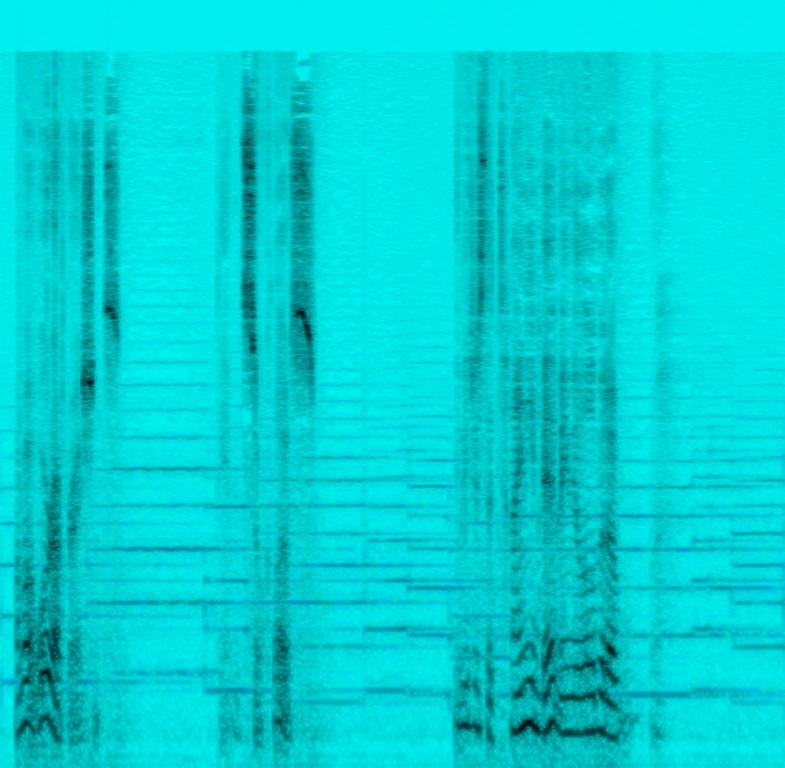
Male voice over with a solo oboe melody in the background.